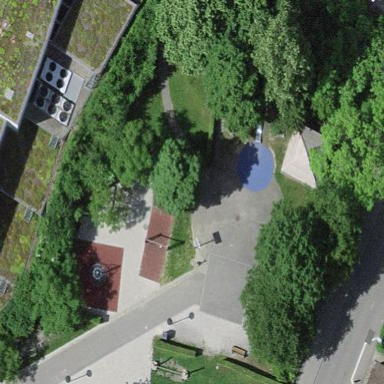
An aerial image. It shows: Playground area for leisure land.